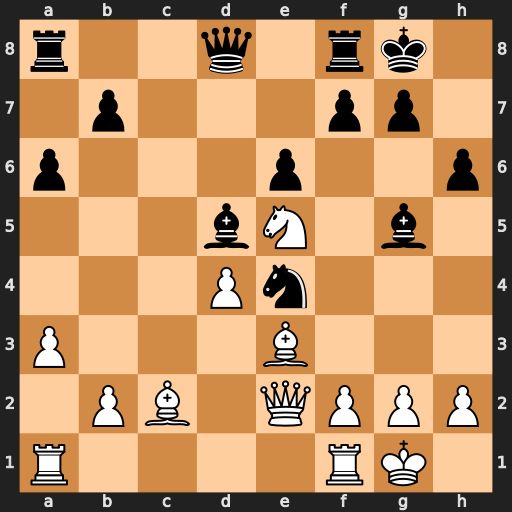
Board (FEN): r2q1rk1/1p3pp1/p3p2p/3bN1b1/3Pn3/P3B3/1PB1QPPP/R4RK1
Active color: w
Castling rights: -
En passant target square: -
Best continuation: Bxe4 Bxe4 Bxg5